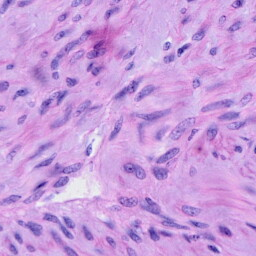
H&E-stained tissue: Cervix